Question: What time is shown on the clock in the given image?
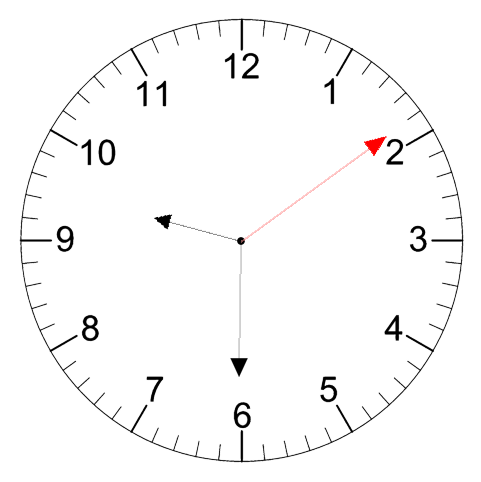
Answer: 09:30:09